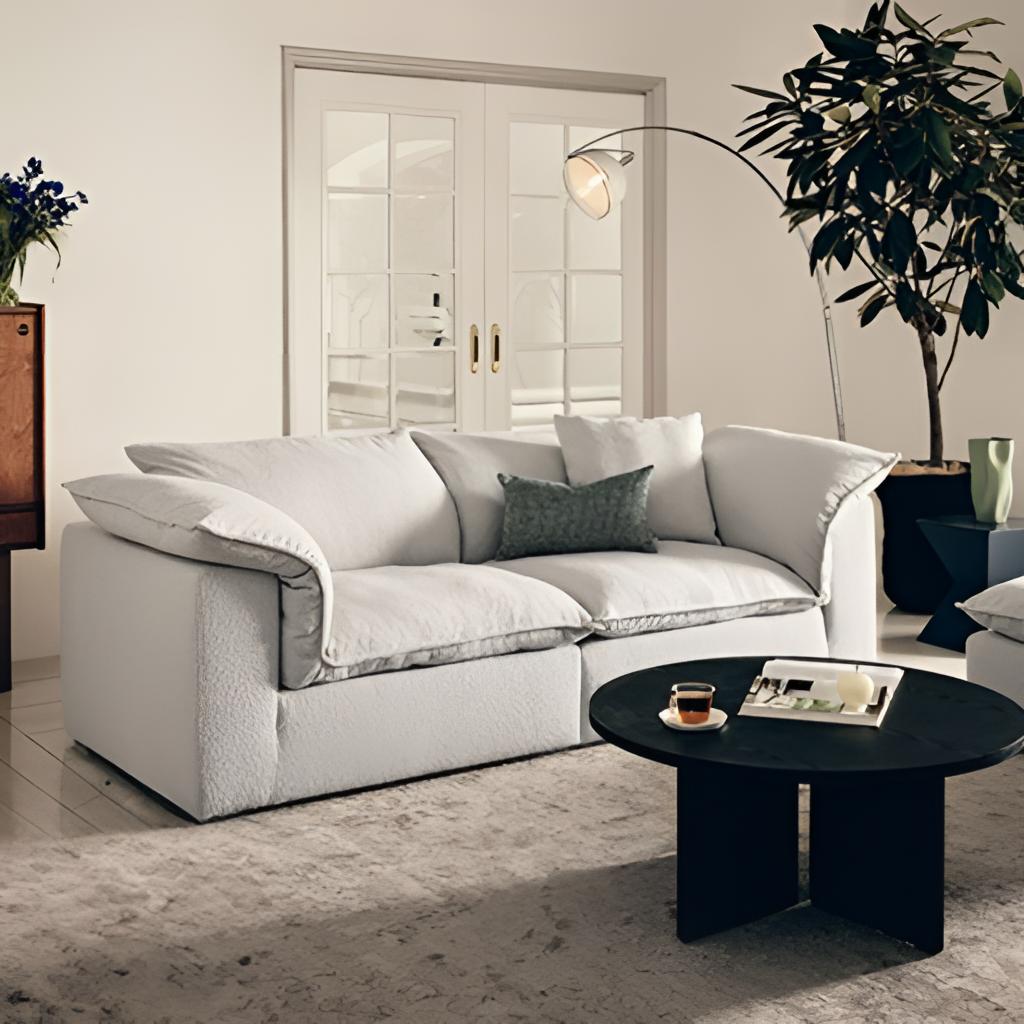
fabric sofa, living room, contemporary, gray wood flooring, with plank pattern, paint wallpaper, with solid pattern